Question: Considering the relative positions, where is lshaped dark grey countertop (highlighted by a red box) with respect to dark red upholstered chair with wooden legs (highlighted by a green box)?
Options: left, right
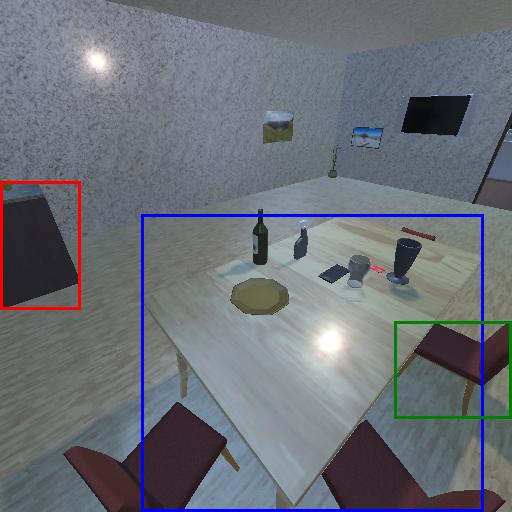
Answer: left